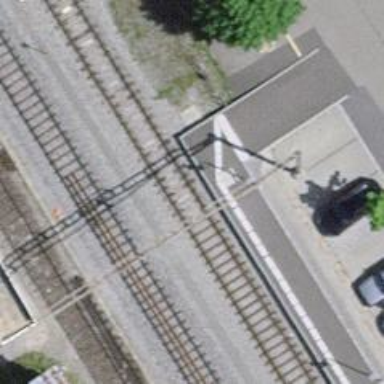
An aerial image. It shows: Disused railway siding with one track.